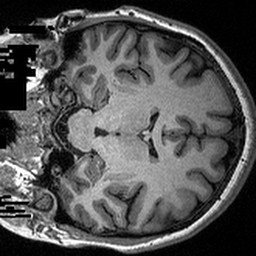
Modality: T1w
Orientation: coronal
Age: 34
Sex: female